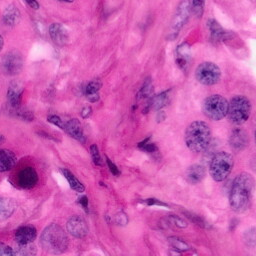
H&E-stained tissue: Pancreatic